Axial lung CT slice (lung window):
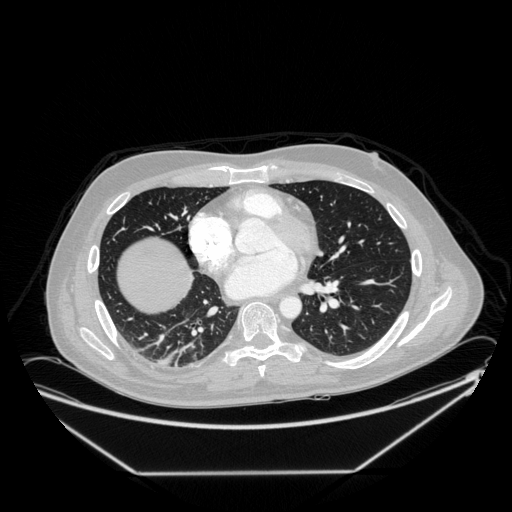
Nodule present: no